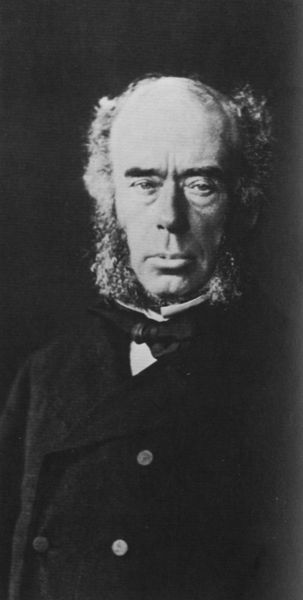
Titel: Sir Joseph Whitworth (1803–1887), Ingenieur
Künstler: Atelier Nadar
Schlagwörter: mann, schatten, weiß, grau, haar, hintergrund, licht, mund, nase, ohr, schwarz, stirn, blick, schleife, alt, anzug, bart, hemd, jacke, augen, böse, gesicht, kragen, mensch, bild, bildnis, herr, portrait, porträt, haare, halbfigur, mantel, pose, augenbrauen, england, frontal, kinn, knopf, lippen, locken, wangen, haltung, ernst, streng, brauen, finster, glanz, glatze, grimmig, pupillen, knöpfe, fliege, jackett, revers, masche, foto, fotografie, photographie, schwarz-weiß, augenringe, backenbart, koteletten, halbglatze, wissenschaftler, photo, kraus, kraushaar, rechteckig, haaransatz, gelehrter, selbstbewusst, oberlippe, foro, schwaz, schottland, scleife, hochrechteckig, doppelreiher, lichtbild, mnn, lincoln, kotelletten, 1880, 1850, 1860, 1870, 19., mascherl